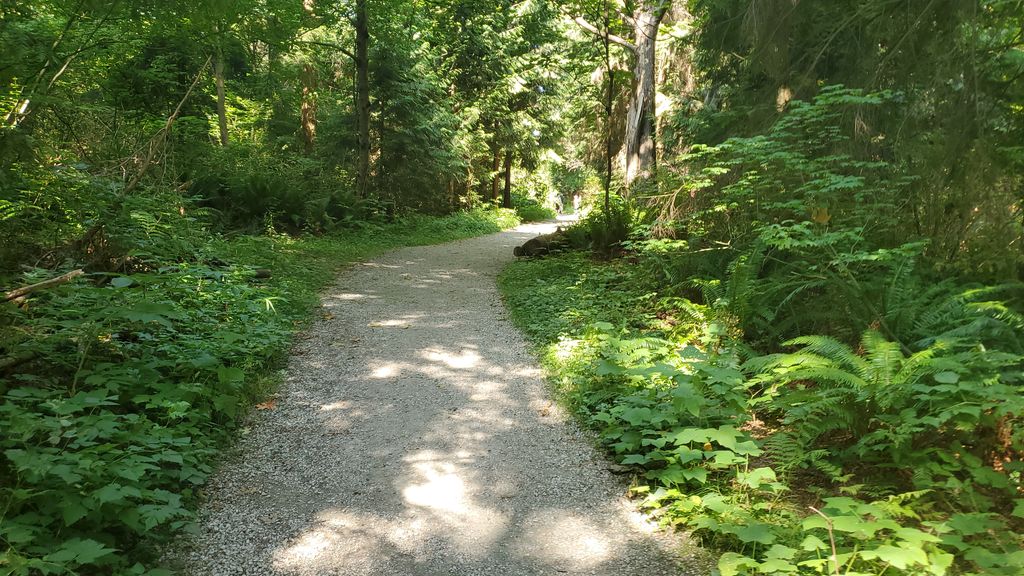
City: vancouver